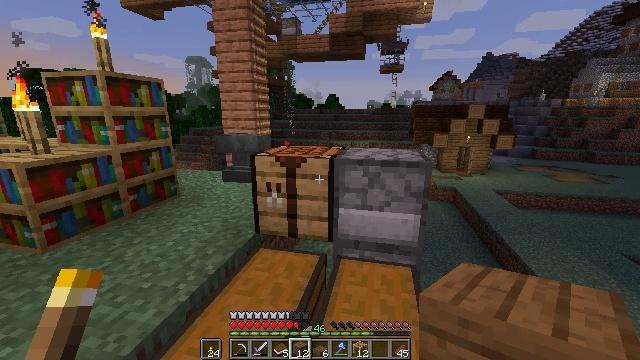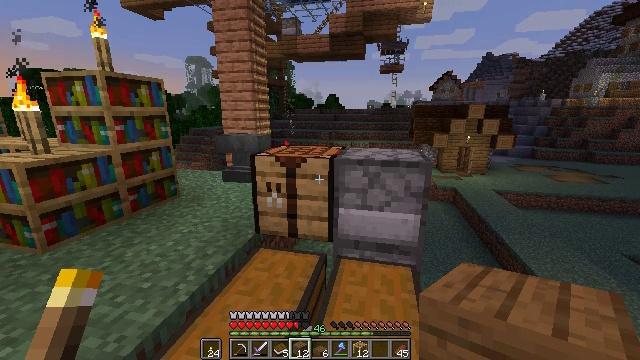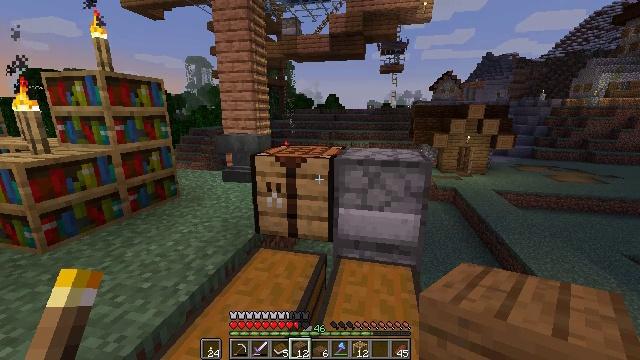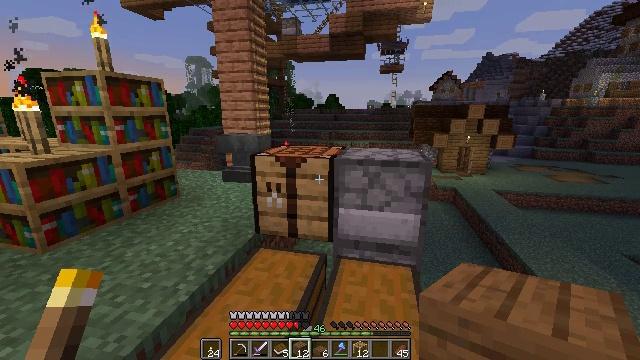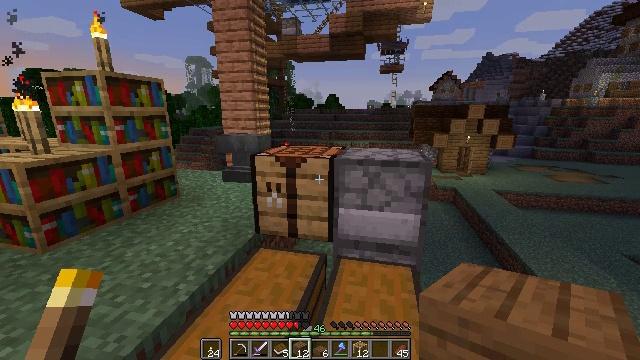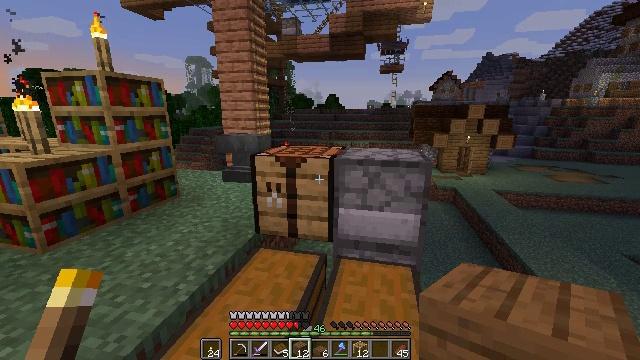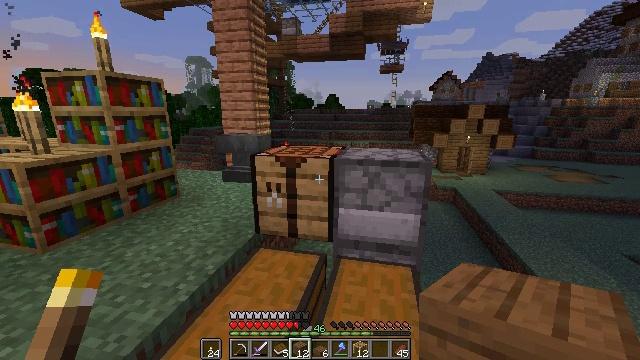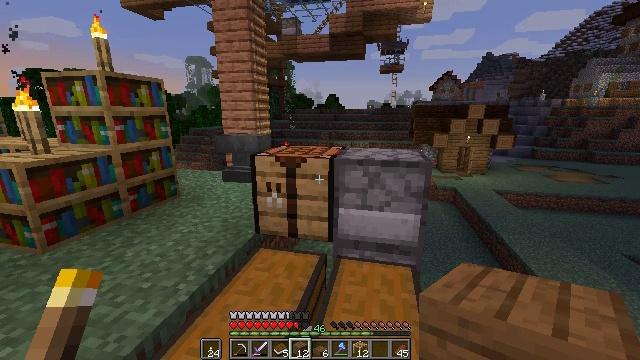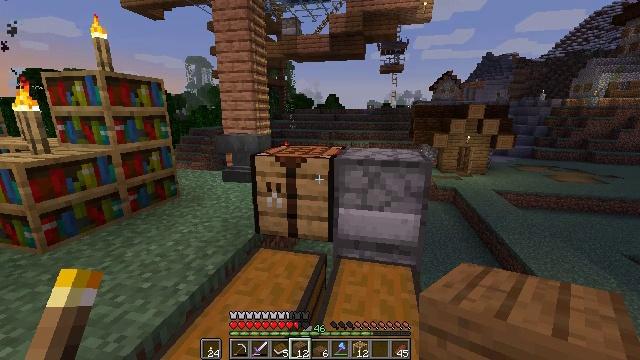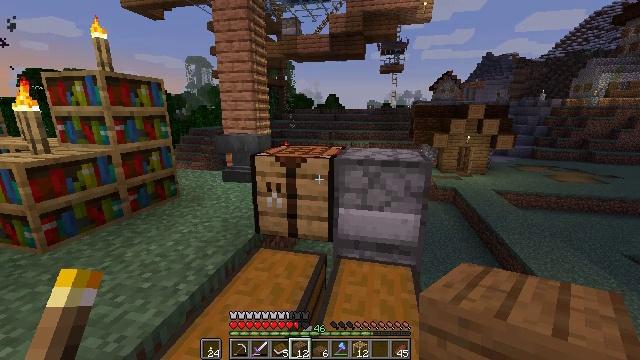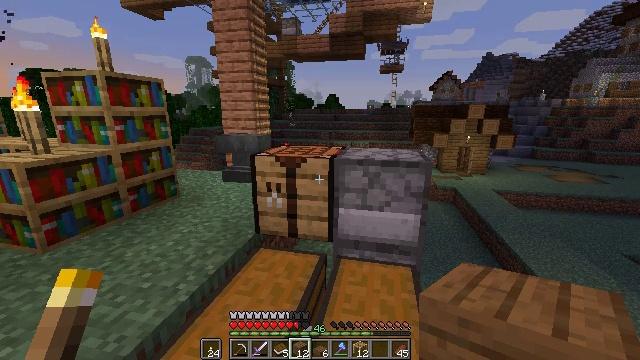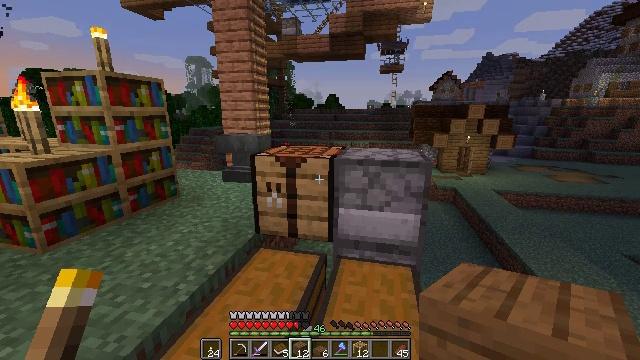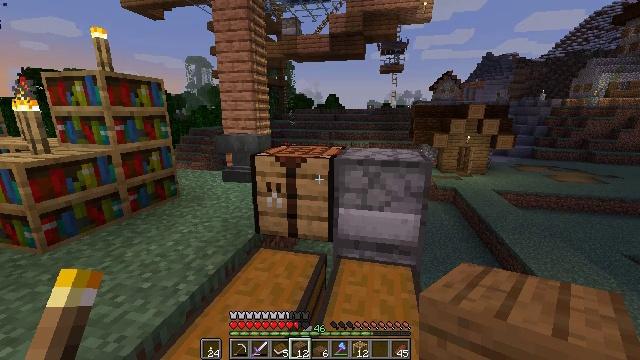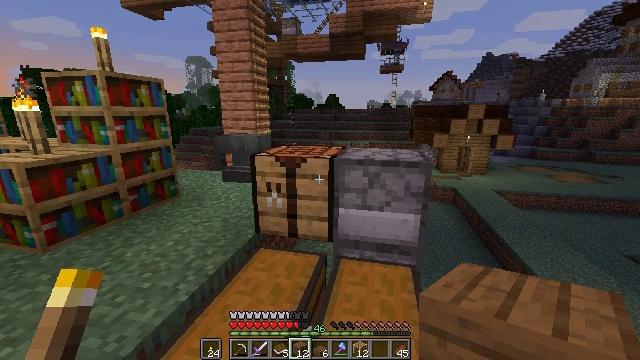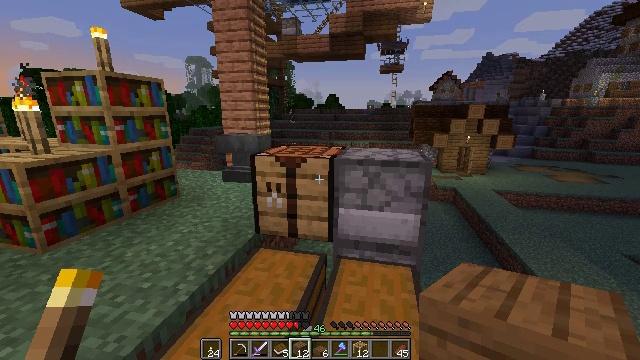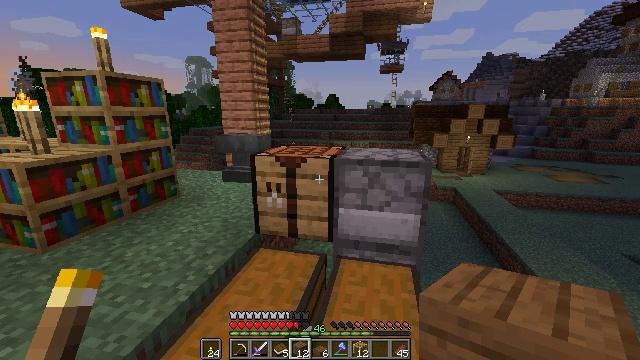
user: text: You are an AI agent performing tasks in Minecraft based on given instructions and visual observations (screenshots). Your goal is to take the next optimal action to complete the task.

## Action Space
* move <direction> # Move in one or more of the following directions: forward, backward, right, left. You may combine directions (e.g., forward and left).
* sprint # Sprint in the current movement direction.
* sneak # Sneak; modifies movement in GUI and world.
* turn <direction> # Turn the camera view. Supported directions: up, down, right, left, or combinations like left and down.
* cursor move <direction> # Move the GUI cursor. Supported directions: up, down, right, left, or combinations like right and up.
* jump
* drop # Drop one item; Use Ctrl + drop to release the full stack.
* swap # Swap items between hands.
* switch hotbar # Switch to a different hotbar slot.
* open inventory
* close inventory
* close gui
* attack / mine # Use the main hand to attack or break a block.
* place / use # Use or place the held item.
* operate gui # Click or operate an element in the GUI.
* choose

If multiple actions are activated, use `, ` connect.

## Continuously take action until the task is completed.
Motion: motion action
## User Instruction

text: Craft a spruce fence gate.
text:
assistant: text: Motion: no_op
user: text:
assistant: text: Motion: no_op
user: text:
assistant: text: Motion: no_op
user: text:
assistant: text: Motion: no_op
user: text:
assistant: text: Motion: no_op
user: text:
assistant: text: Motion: no_op
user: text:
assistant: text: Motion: no_op
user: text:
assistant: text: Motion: no_op
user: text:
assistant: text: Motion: no_op
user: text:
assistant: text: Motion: no_op
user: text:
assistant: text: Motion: no_op
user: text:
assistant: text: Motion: no_op
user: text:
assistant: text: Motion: no_op
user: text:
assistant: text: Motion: no_op
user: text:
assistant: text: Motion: no_op
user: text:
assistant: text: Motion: no_op
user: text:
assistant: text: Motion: no_op
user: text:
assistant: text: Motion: no_op
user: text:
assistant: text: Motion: no_op
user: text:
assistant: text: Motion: no_op
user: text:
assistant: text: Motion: no_op
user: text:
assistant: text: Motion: no_op
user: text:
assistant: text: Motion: no_op
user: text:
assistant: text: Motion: no_op
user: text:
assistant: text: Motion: no_op
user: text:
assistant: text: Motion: no_op
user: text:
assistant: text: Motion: no_op
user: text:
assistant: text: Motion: no_op
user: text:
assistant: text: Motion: no_op
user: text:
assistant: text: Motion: no_op